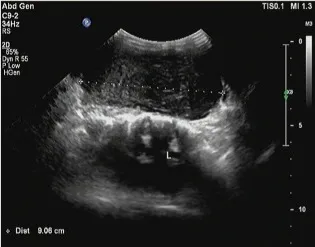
Preoperative imaging images. (A) Ultrasound examination detected the left thyroid gland measuring approximately 9 cm.
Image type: radiology (ultrasound)